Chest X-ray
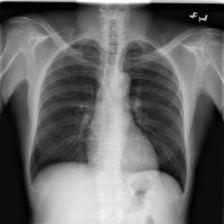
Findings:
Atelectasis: negative
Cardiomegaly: negative
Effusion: negative
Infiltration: positive
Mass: negative
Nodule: negative
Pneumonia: negative
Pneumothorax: negative
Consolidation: negative
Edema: negative
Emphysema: negative
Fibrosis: negative
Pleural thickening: negative
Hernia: negative